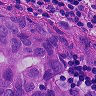
Metastatic tissue present: yes